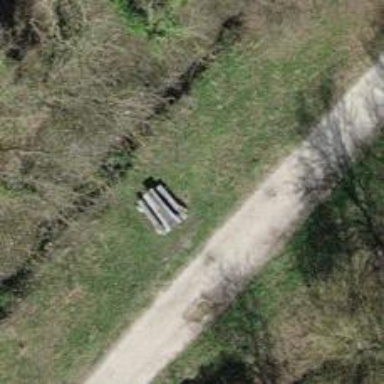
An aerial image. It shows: Picnic table located in leisure land area.